Platform: macOS
Application: Arc Browser
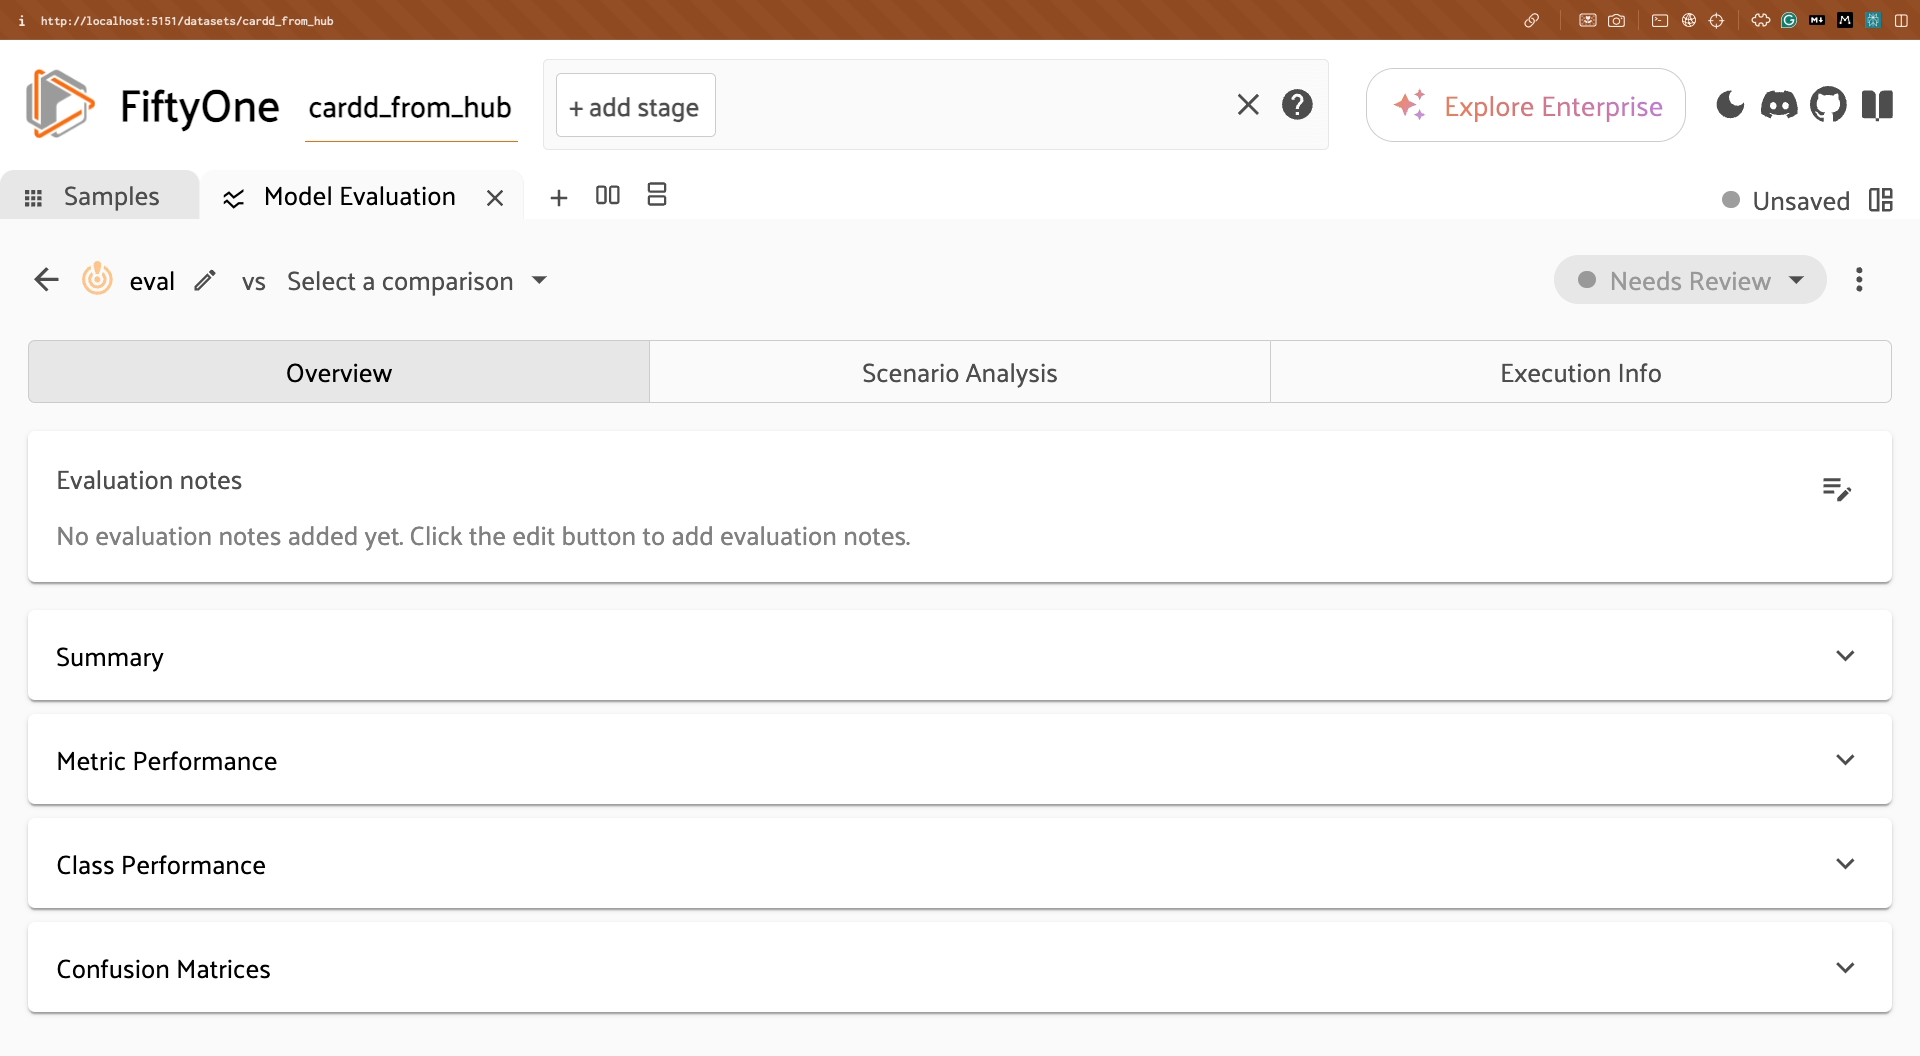
task_description: Expand the confusion matrix card in the model evaluation panel
action_type: click
element_info: Menu Item
steps_since_start: 1